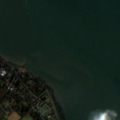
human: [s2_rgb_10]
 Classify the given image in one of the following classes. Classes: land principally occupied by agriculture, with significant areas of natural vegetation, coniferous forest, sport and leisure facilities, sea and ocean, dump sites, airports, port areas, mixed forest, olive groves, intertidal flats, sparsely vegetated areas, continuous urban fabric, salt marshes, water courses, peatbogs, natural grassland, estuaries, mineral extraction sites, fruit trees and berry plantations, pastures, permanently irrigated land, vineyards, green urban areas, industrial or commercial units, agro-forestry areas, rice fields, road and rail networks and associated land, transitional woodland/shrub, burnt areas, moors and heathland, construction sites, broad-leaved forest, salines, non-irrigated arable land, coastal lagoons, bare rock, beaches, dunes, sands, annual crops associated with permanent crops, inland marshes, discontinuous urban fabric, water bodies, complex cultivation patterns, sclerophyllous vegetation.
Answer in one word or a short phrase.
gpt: discontinuous urban fabric, pastures, estuaries, sea and ocean